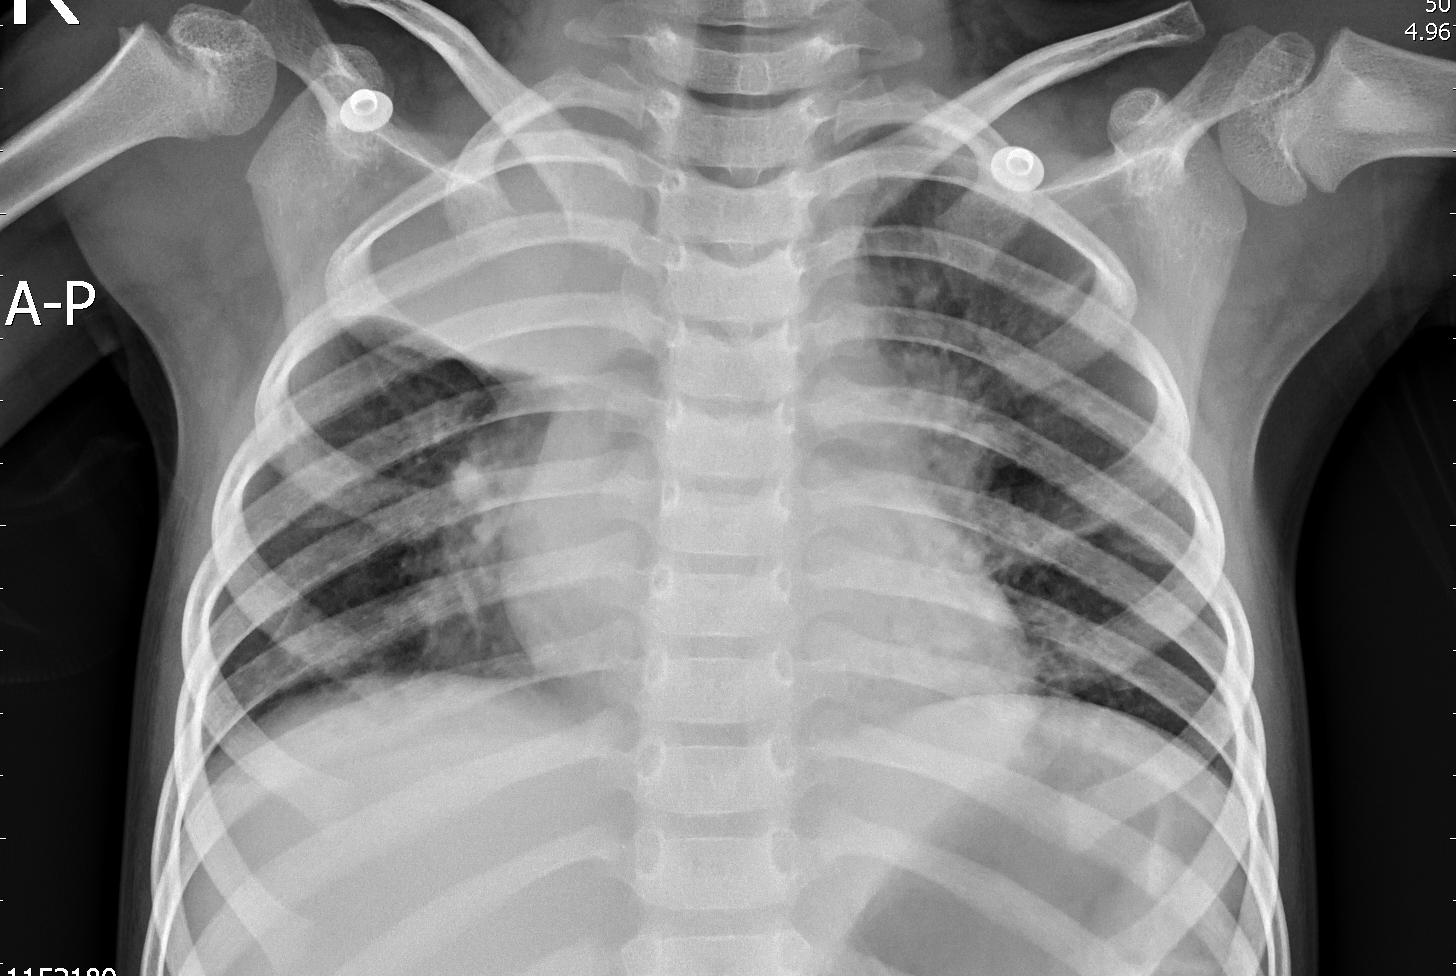
Diagnosis: PNEUMONIA